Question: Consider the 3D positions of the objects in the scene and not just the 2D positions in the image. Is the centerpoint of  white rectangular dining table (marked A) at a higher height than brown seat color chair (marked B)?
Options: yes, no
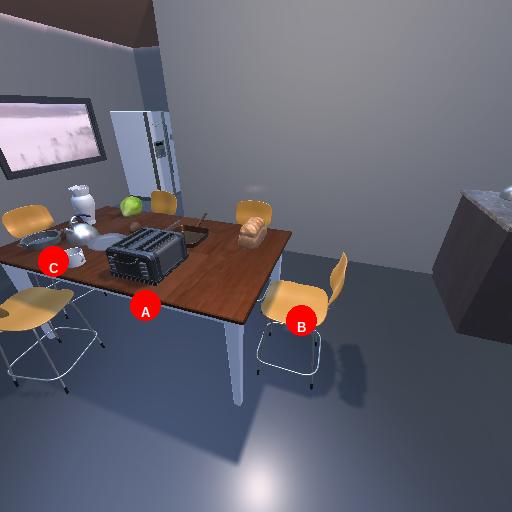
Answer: yes